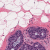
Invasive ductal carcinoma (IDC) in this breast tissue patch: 0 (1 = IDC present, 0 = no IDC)